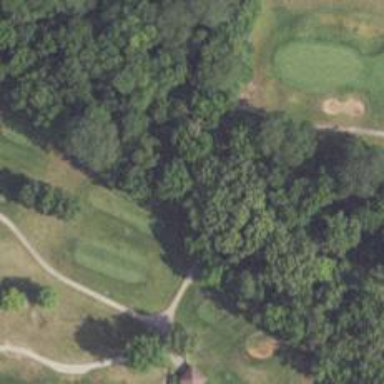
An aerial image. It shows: Path for both road and golf.